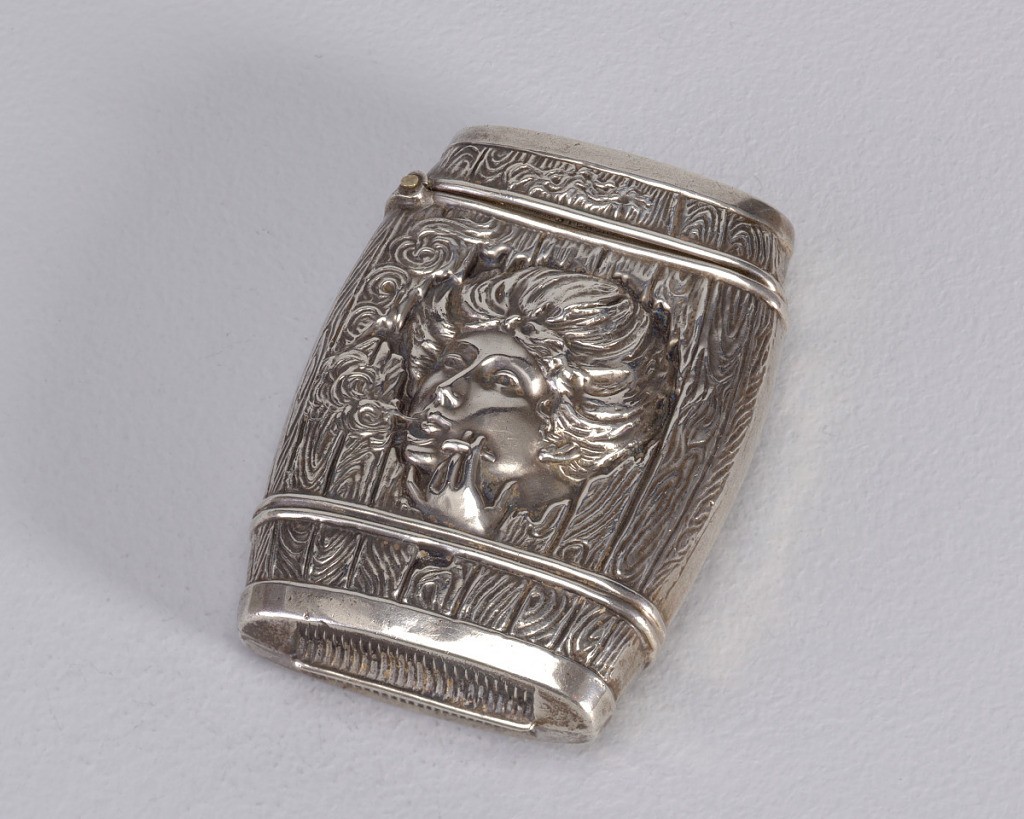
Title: Woman in Barrel Smoking
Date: ca. 1895
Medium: Silver
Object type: Matchsafe
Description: In the form of a wooden barrel, with simulated wood grain; the head of woman smoking is seen in relief through jagged edged, open reserve in center. Upper part of barrel hinged on left. Striker on bottom.